Question: How to design an algorithm to find minimum no.of sides of a polygon which lies between two circles?
Similar to this:

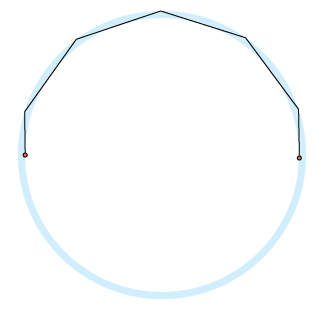
Answer: Think about the simplest case first: the inner circle is microscopically small. The minimum number of sides is 3, as long as the inner circle has a non-zero radius.
When does the polygon start needing 4 sides? Draw an equilateral triangle inscribed in the circle. The polygon starts needing 4 sides when the inner circle's radius reaches the center point of the sides of the triangle.
If you inscribe a regular polygon of N sides into the outer circle, you can compute the distance from the midpoint of each side to the center of the circle using the cosine rule:
'''
distance_to_midpoint = cos ( 360 / (N * 2) ) * radius_of_outer_circle
'''
(Explanation: if you make a isosceles triangle using the center point of the circle to the side in question, the radii have an angle of 360 / N. Divide the triangle in half at the side's midpoint to form a right-angle triangle with hypotenuse equal to the radius of the outer circle, then use cosine rule)
Now 'distance_to_midpoint' needs to be greater than or equal to the radius of the inner circle, so solve for 'N':
'''
radius_of_inner_circle = cos(360 / (N * 2)) * radius_of_outer_circle
cos(360 / (N*2)) = radius_of_inner_circle / radius_of_outer_circle
360 / (N*2) = acos(radius_i / radius_o)
N = 180 / (acos(radius_i / radius_o))
'''
(I haven't double checked this math, and it's really late).